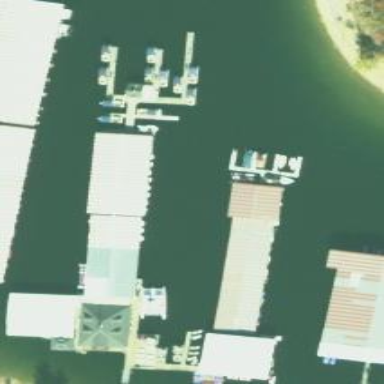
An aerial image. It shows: Man-made pier.